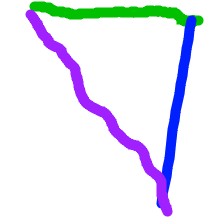
Shape: triangle